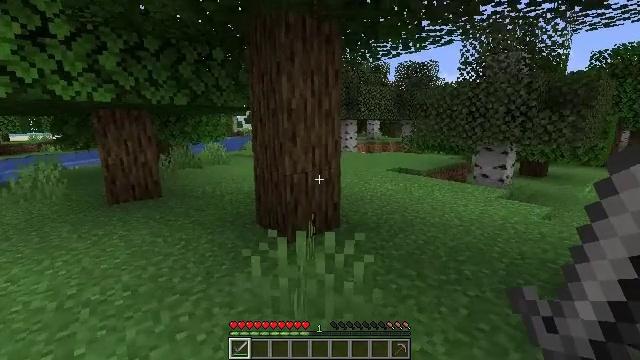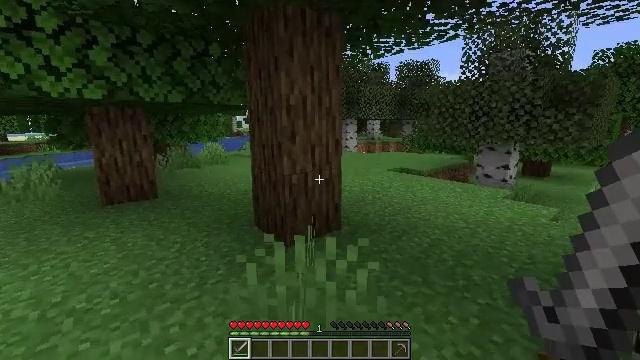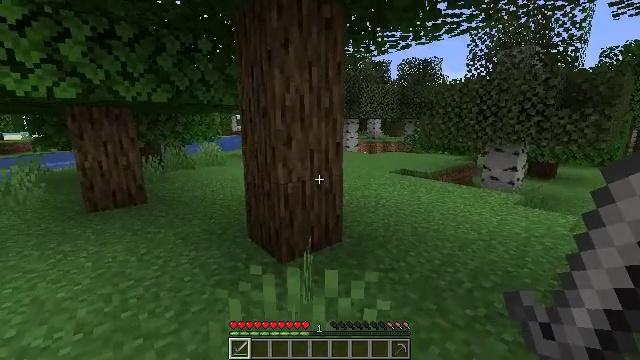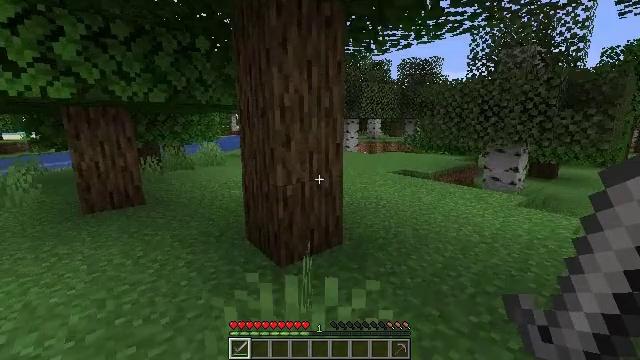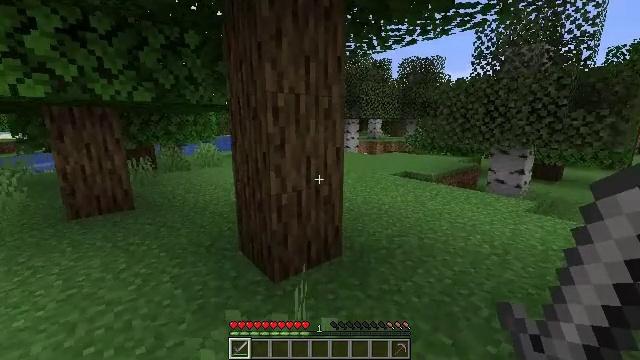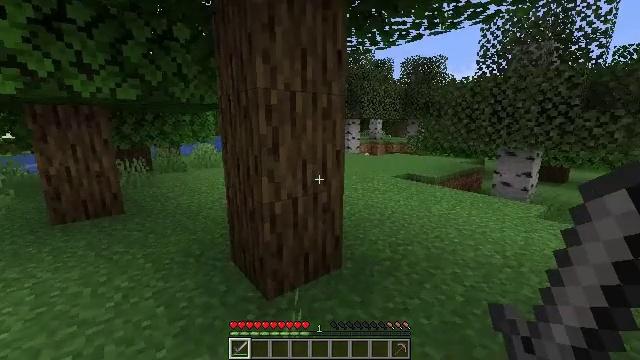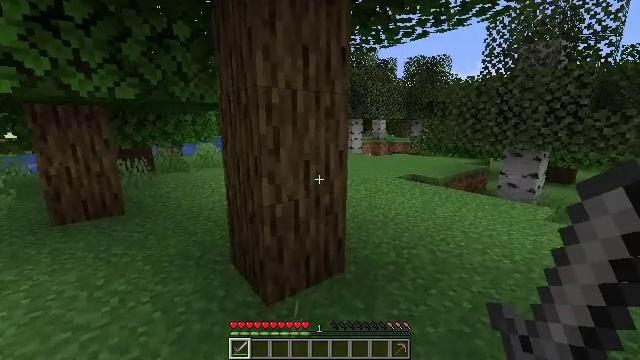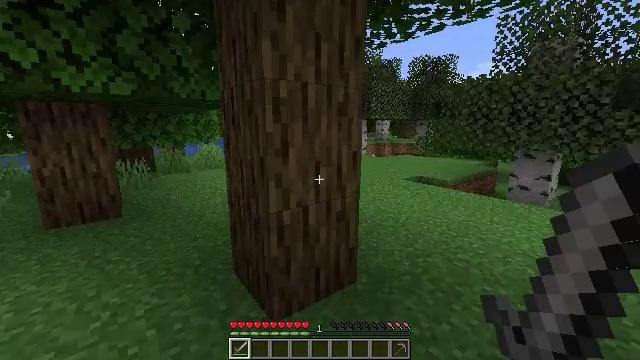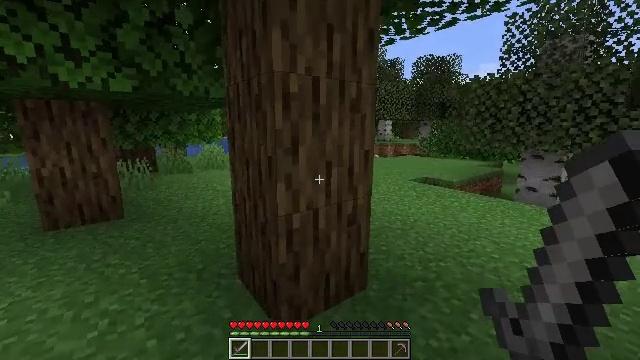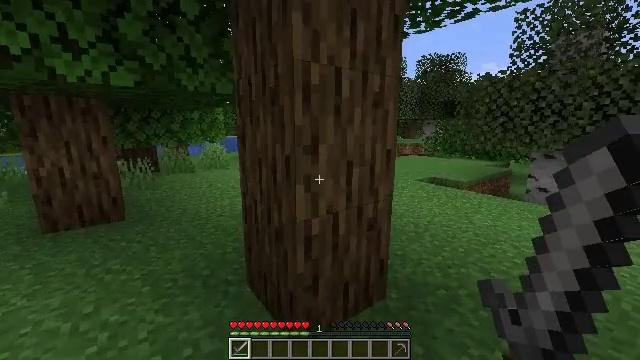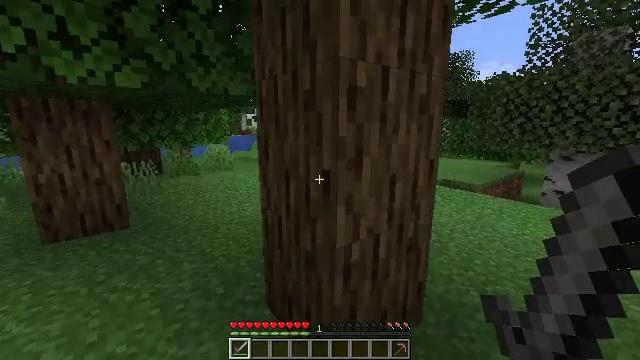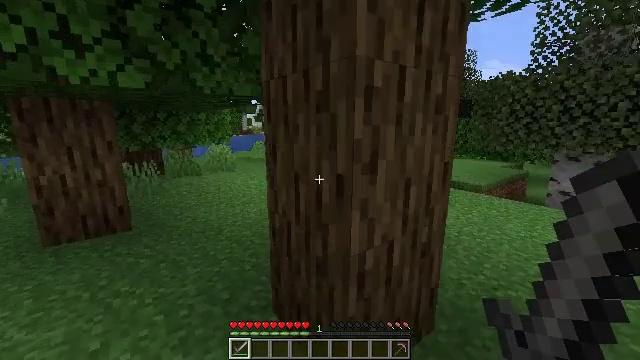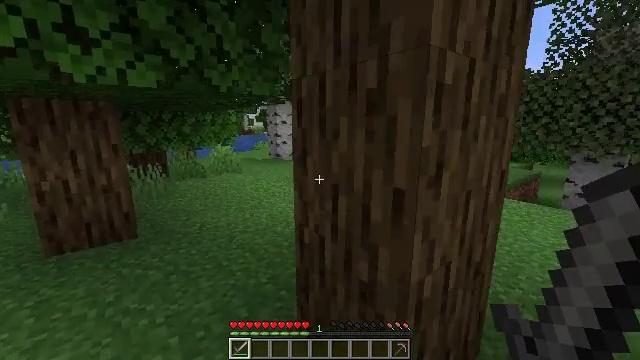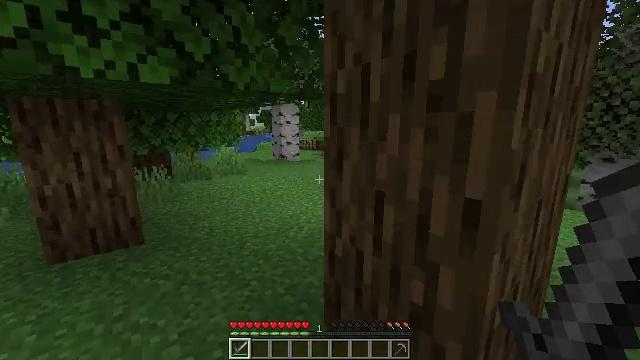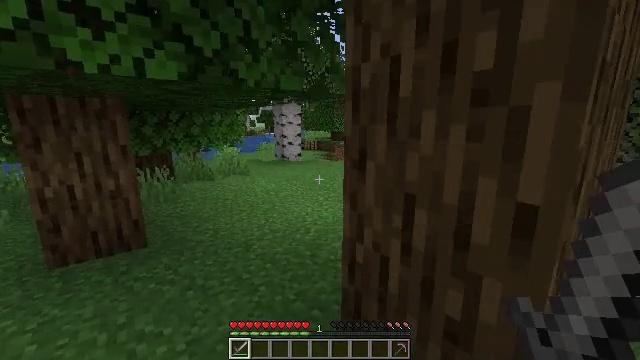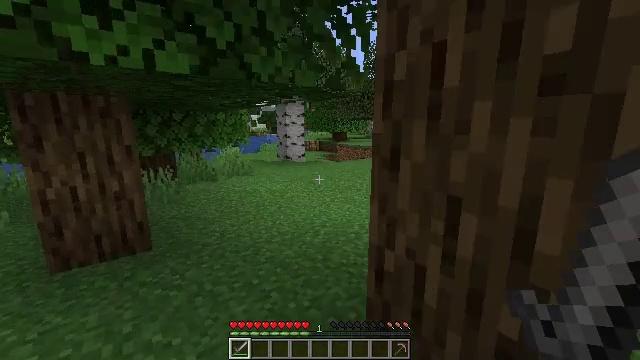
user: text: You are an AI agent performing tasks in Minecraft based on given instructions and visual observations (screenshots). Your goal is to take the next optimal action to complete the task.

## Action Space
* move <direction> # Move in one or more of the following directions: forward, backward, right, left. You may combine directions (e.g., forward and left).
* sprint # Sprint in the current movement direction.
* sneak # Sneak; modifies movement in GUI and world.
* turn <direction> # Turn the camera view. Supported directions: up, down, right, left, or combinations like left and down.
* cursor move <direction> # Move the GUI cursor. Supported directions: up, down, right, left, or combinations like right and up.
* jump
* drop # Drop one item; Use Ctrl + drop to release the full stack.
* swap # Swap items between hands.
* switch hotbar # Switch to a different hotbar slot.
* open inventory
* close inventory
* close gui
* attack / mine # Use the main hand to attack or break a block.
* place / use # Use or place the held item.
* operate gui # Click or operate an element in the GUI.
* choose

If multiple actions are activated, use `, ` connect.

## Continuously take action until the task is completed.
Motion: motion action
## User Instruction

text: Interact with the furnace to craft cooked cod.
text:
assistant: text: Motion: move forward
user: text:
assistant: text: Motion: move forward
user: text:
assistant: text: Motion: move forward
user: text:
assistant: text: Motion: move forward
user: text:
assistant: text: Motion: move forward
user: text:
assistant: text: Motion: move forward and move left
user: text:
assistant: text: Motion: move forward and move left
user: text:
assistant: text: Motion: move forward and move left
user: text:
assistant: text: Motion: move forward and move left
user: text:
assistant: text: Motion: move forward and move left
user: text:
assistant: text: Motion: move forward and move left
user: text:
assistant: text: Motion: move forward and move left
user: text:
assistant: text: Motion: move forward and move left
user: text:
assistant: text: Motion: move forward and move left
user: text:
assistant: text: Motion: move forward and move left
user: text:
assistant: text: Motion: move forward and move left
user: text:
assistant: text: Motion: move forward and move left
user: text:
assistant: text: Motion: move forward and move left
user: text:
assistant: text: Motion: move forward
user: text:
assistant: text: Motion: move forward
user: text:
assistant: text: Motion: move forward
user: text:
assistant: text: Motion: move forward
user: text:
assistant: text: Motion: move forward
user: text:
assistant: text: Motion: move forward
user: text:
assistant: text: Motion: move forward
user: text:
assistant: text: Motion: move forward
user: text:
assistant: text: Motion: move forward
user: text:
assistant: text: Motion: move forward
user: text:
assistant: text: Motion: move forward
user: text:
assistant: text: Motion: move forward